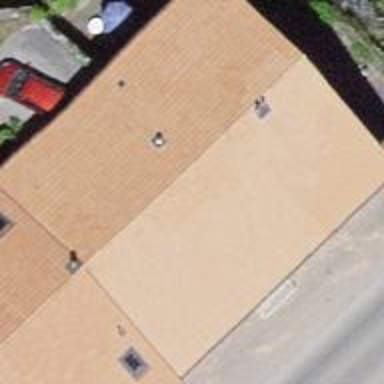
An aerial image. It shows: Residential building.